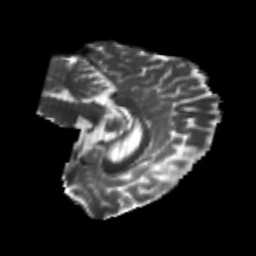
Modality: T2w
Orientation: sagittal
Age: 20
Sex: female
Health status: healthy
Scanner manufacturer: philips
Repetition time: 7.389 s
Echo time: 0.08599 s